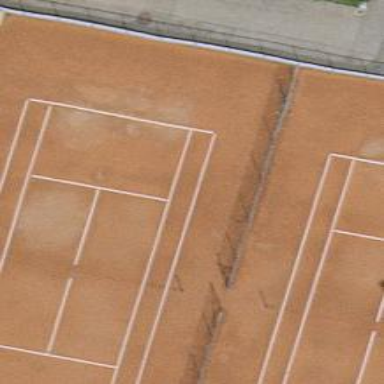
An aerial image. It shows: Tennis court on pitch designated for leisure land.